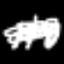
Label: squiggle